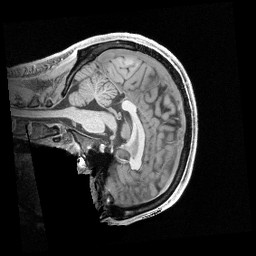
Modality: T1w
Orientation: sagittal
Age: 23
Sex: male
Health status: healthy
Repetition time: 2.4 s
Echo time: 0.00222 s